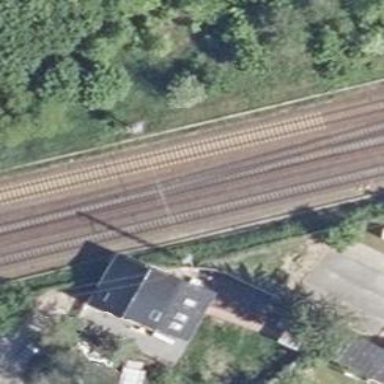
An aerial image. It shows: Railway track with contact line for electrification.